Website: walmart
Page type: billing-address
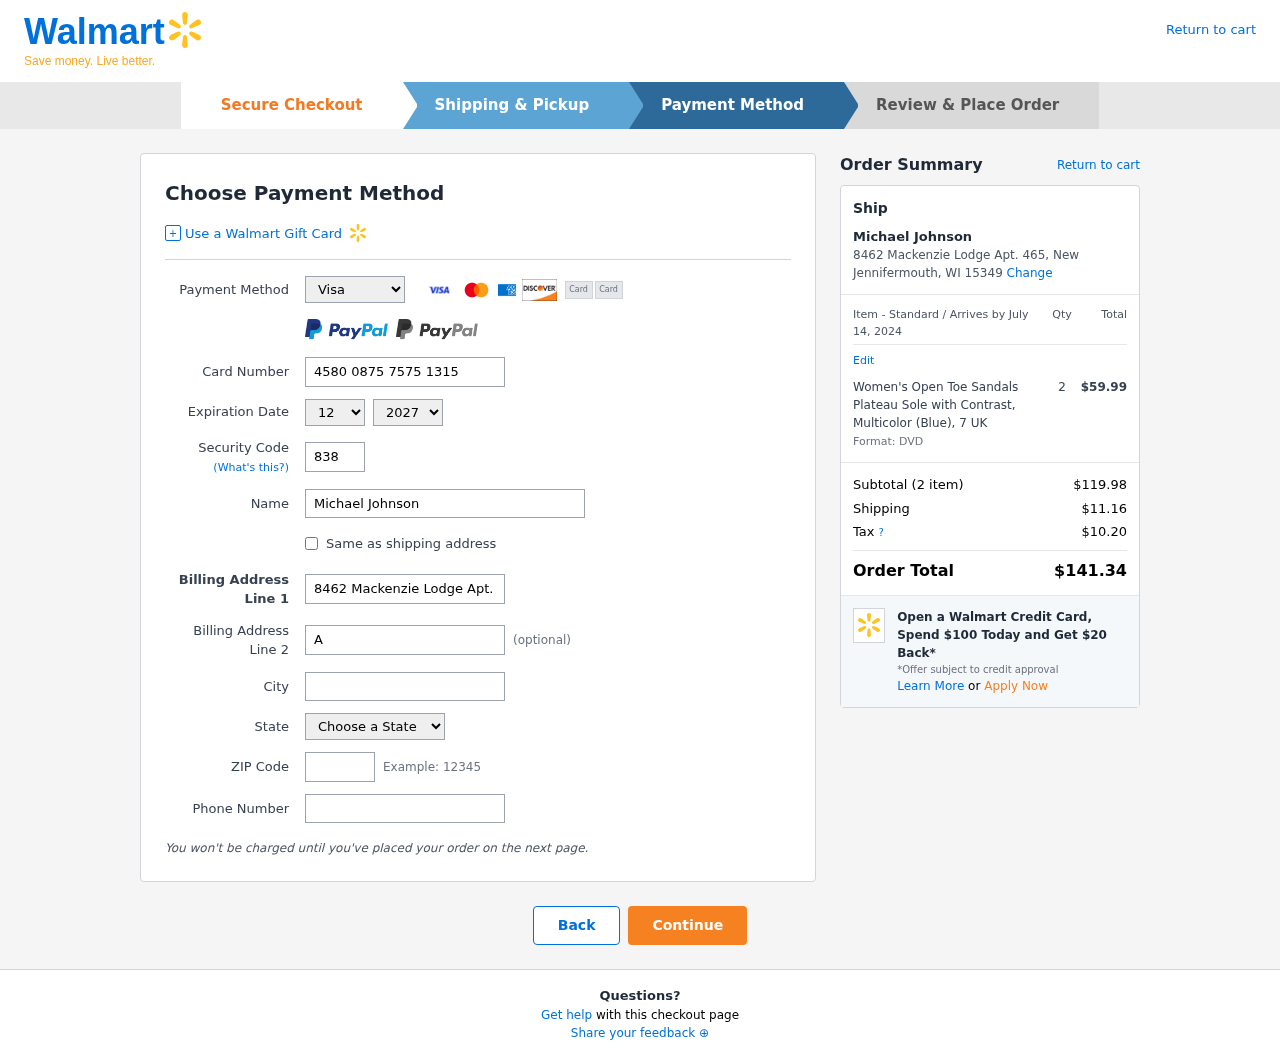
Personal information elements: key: PII_CARD_CVV
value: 838
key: PII_CARD_EXPIRY_MONTH
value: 12
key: PII_CARD_EXPIRY_YEAR
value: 27
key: PII_CARD_NUMBER
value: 4580 0875 7575 1315
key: PII_CARD_TYPE
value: Visa
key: PII_CITY
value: New Jennifermouth
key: PII_CITY_STATE_ZIP
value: New Jennifermouth, WI 15349
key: PII_FULLNAME
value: Michael Johnson
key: PII_PHONE
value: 8237345015
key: PII_POSTCODE
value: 15349
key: PII_STATE
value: Wisconsin
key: PII_STREET
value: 8462 Mackenzie Lodge Apt. 465
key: PII_STREET2
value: Apt. 376
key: PII_FULLNAME2
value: Michael Johnson
Product elements: key: PRODUCT1_NAME
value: Women's Open Toe Sandals Plateau Sole with Contrast, Multicolor (Blue), 7 UK
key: PRODUCT1_PRICE
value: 59.99
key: PRODUCT1_QUANTITY
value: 2
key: PRODUCT1_DESC
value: Format: DVD
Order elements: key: ORDER_DELIVERY_DATE
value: July 14, 2024
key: ORDER_NUM_ITEMS
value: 2
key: ORDER_SUBTOTAL
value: $119.98
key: ORDER_SHIPPING_COST
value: $11.16
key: ORDER_TAX
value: $10.20
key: ORDER_TOTAL
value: $141.34